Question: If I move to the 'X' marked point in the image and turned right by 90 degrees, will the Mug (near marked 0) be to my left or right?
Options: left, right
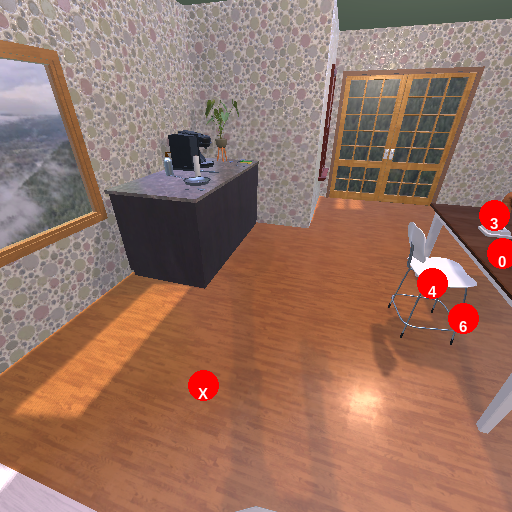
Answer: left